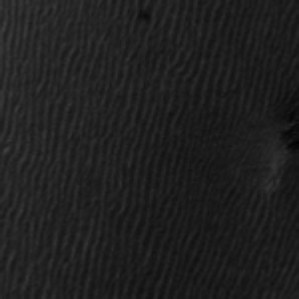
Label: frost